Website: home-depot
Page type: newsletter-management
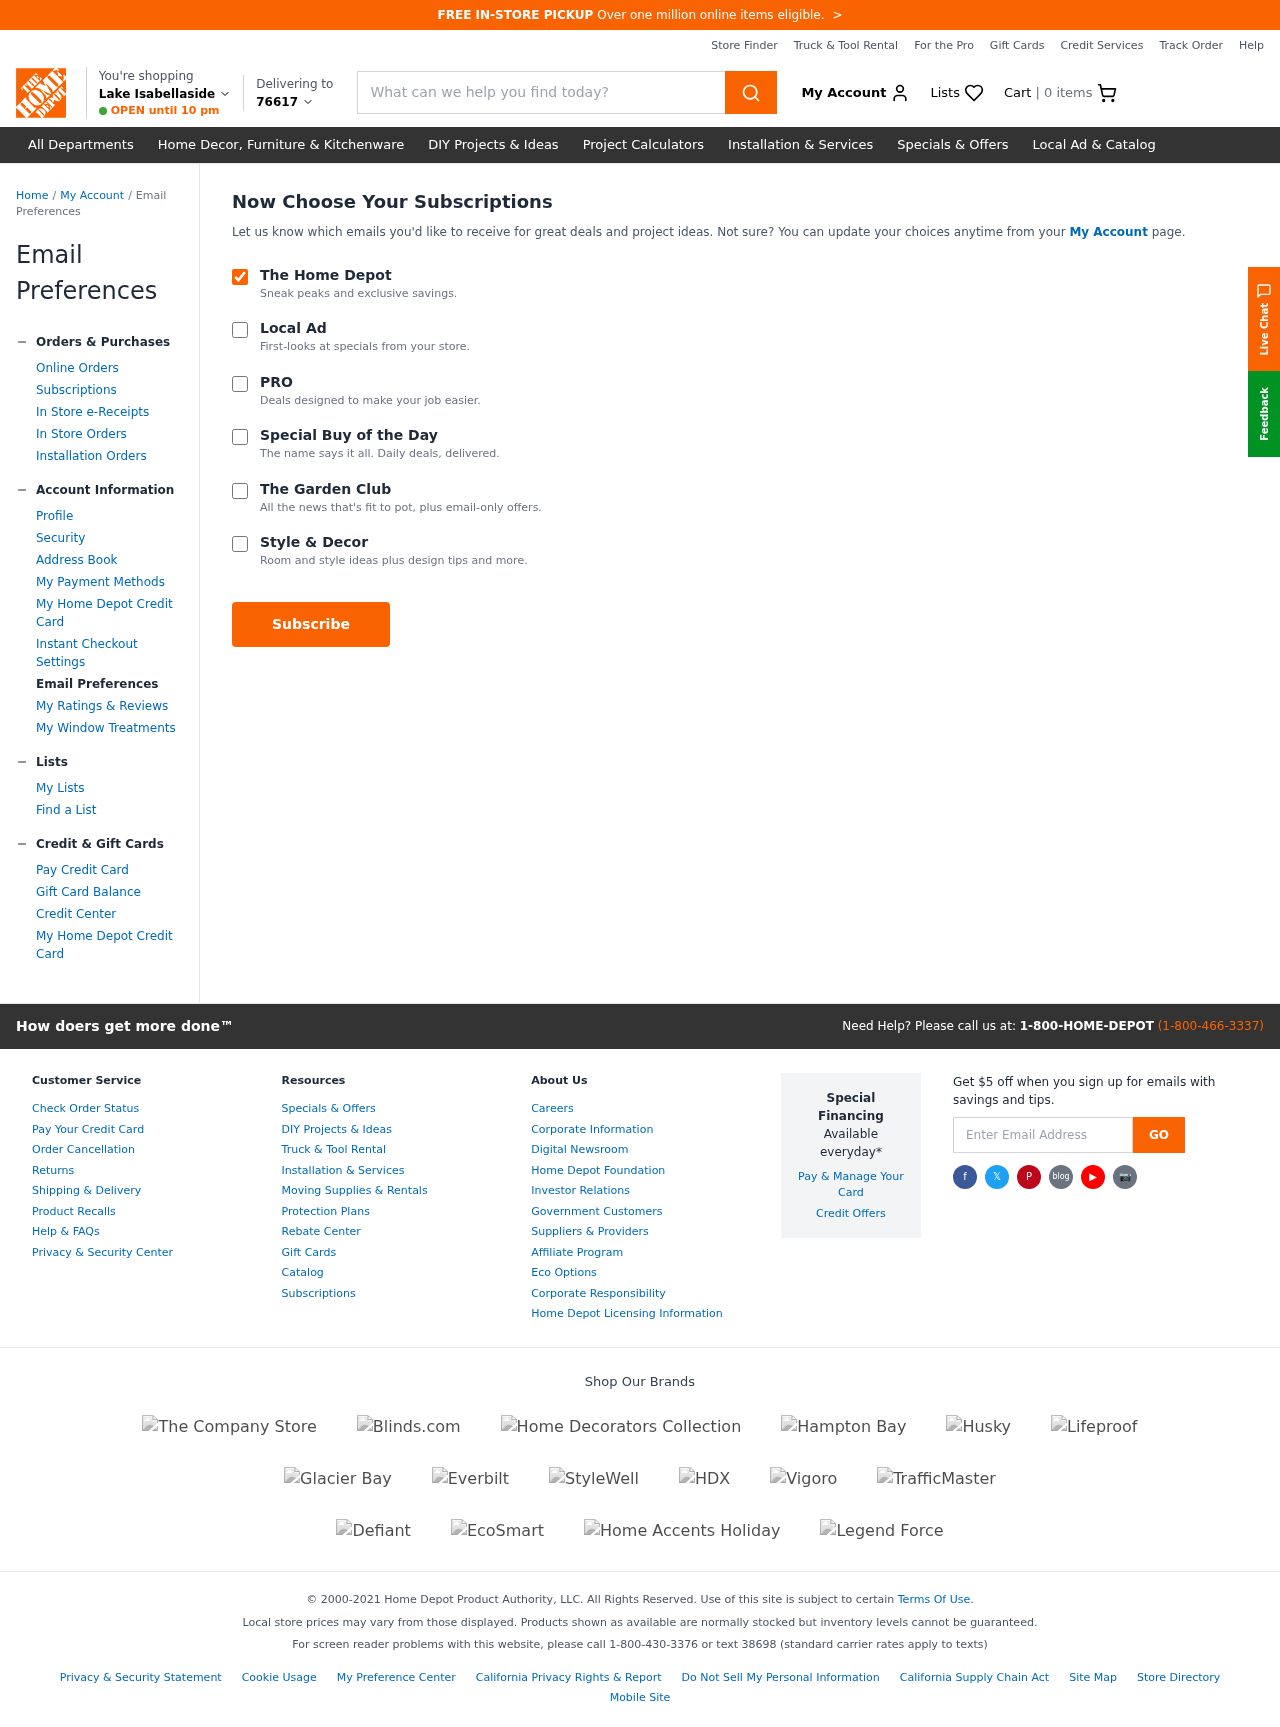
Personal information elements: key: PII_CITY
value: Lake Isabellaside
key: PII_POSTCODE
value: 76617
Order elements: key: ORDER_NUM_ITEMS
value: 0
Search elements: key: HEADER_SEARCH
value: What can we help you find today?